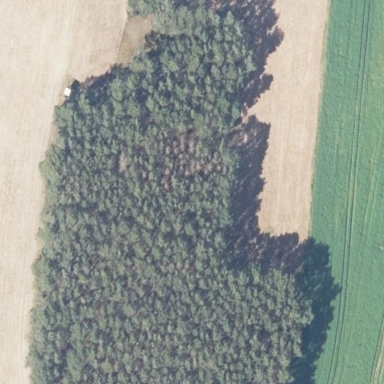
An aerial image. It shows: Forest area.